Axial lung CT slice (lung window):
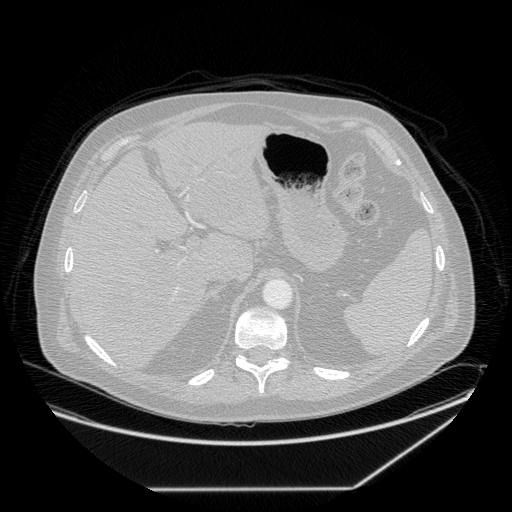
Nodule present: no